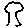
Label: tree